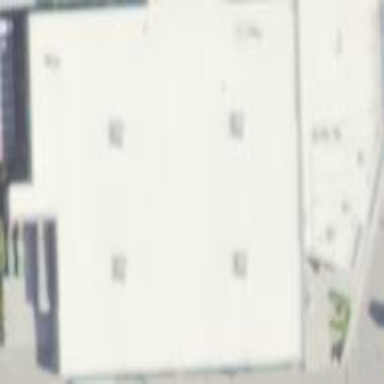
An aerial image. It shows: Retail building with flat roof. It is department store.